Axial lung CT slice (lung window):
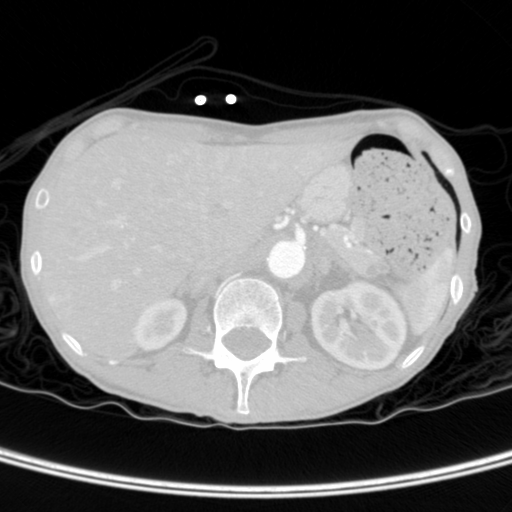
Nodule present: no